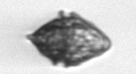
Label: Kryptoperidinium_triquetrum